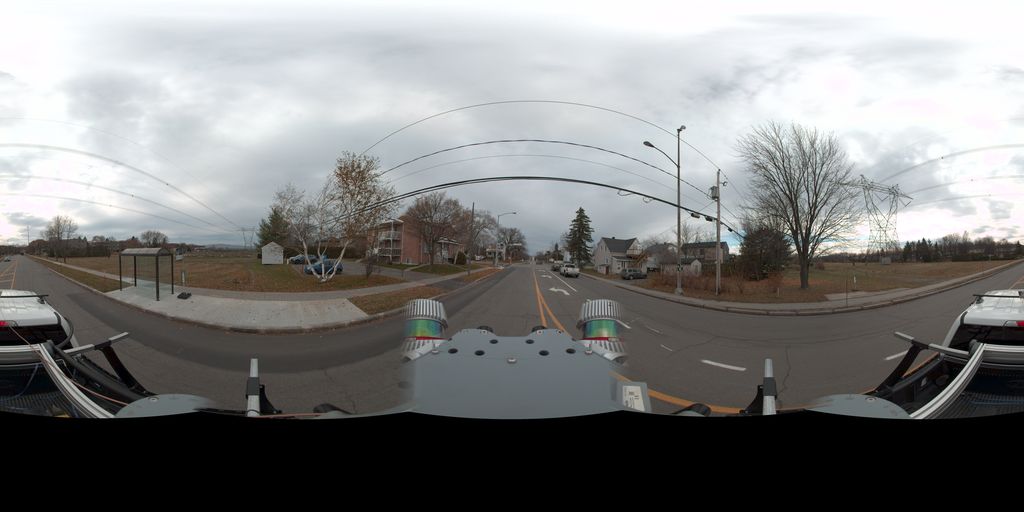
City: quebec_city